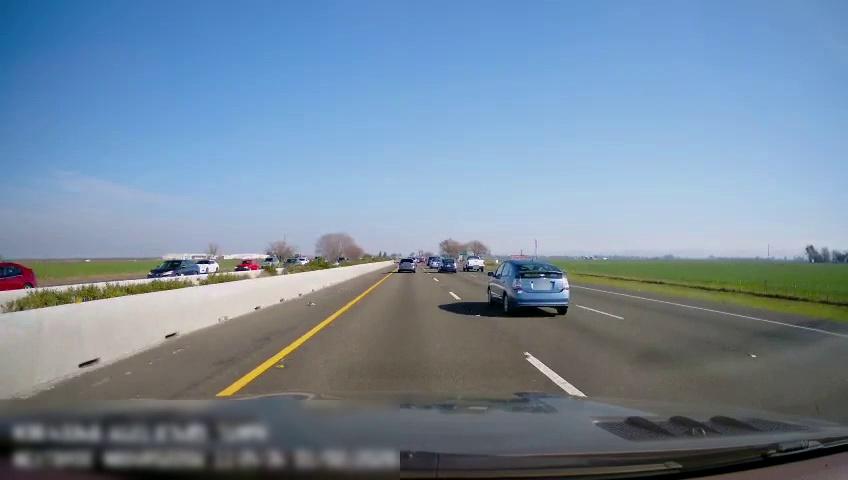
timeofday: Day
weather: Sunny
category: Drivable Space
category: Vehicles | Car
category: Vehicles | SUV
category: Vehicles | Car
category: Vehicles | Car
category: Vehicles | Car
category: Vehicles | Car
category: Vehicles | SUV
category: Vehicles | Car
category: Vehicles | SUV
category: Vehicles | Truck
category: Vehicles | Car
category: Vehicles | Car
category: Lanes | Current Lane
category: Lanes | Current Lane
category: Lanes | Alternate Lane
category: Lanes | Alternate Lane